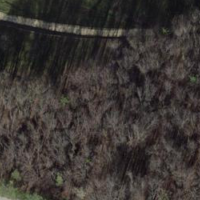
EUNIS habitat code: 41
Species observed at this site:
Gomphocerippus rufus